Question: I am trying to Cache a few data objects, which are used very frequently and thus are queried very often loading the db server. However these do not change that frequently, making them good candidates for caching.
However, whenever they are changed I do want the change to reflect as soon as possible, thus I thought of using a SqlCacheDependency.
'''
SqlCacheDependency dependency = new SqlCacheDependency(cacheDependencyCmd);
dependency.OnChange += new OnChangeEventHandler(SqlDependency_OnChange);
'''
However, I am getting the following error in Visual Studio

I checked and realized that everywhere people seemed to have used SqlDependency rather than SqlCacheDependency. Why has OnChange Event been left out of SqlCacheDependeny? Is bad for performance? Or am I just missing something very basic here.
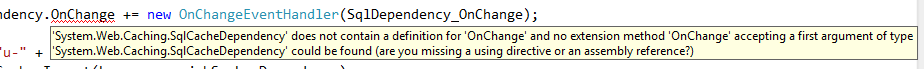
Answer: As I mentioned in my comment above,
> Ok, my thought now is that it has been left out because the ASP.NET
Cache has the ItemRemovedCallBack and that is where one should write
code to handle the Dependency.OnChange as the behavior is supposed to
be that the Cache gets invalidated when the dependency changes.
I think this is the answer to the question